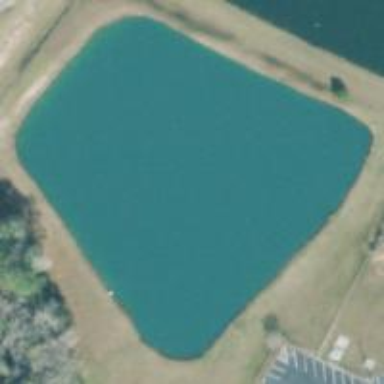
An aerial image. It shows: Reservoir of natural water.